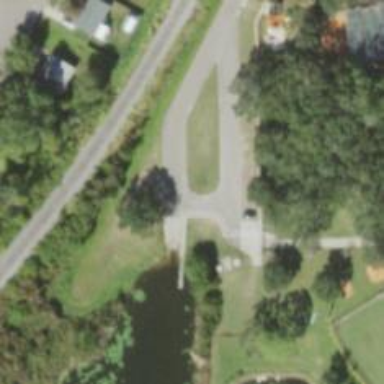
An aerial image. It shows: Recreational area with boat ramp.